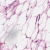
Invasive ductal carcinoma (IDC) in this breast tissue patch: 0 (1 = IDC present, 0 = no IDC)